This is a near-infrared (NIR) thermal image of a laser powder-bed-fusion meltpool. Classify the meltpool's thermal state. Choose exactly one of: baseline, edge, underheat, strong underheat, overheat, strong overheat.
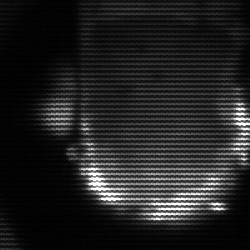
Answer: baseline